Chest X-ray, AP view. Patient: 40 years old, sex F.
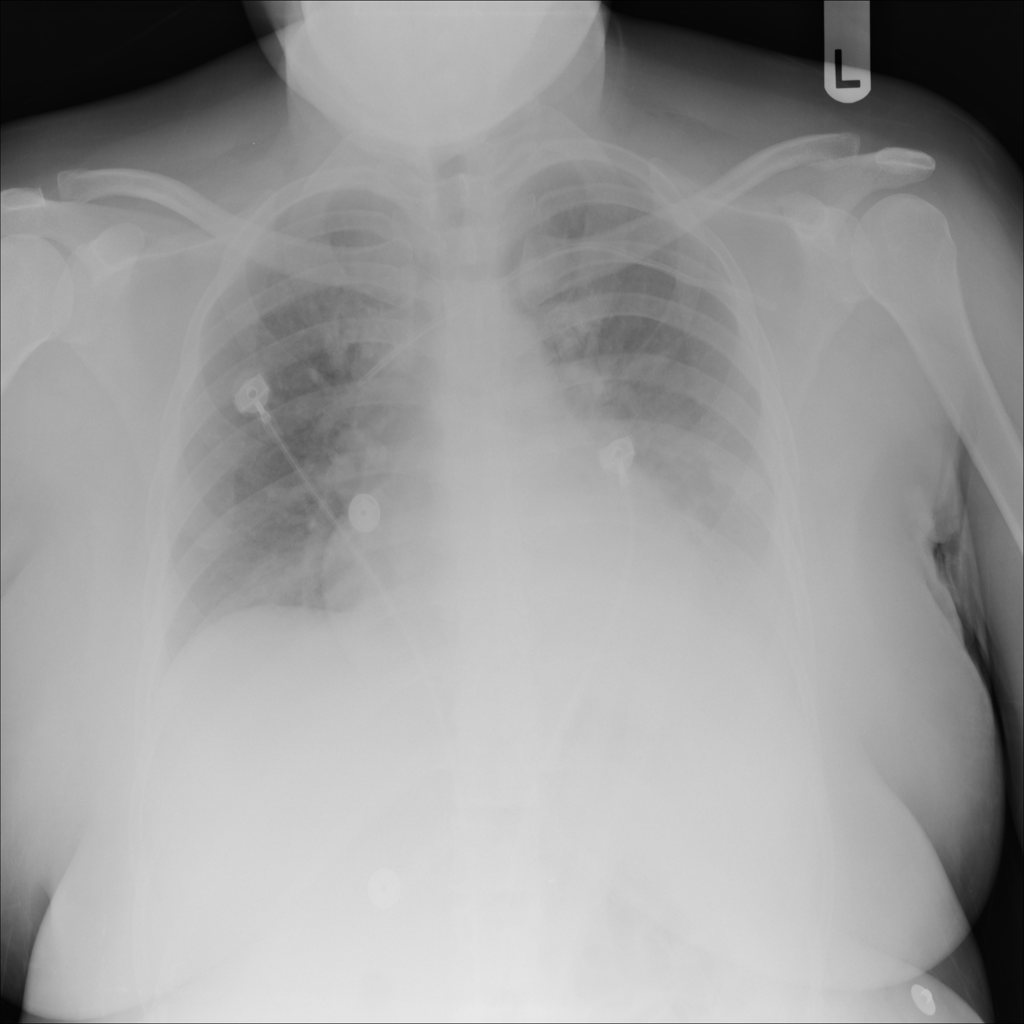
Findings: Infiltration